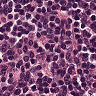
Metastatic tissue present: no